Question: I am using <URL> to access Google calendar.
Following are the permissions in my manifest file.
'''
<uses-permission
android:name="android.permission.INTERNET" />
<uses-permission
android:name="android.permission.GET_ACCOUNTS" />
<uses-permission
android:name="android.permission.USE_CREDENTIALS" />
<uses-permission
android:name="android.permission.MANAGE_ACCOUNTS" />
'''
but I am getting such a warning message on the first run:
---
The following one or more applications request permission to access your account, now and in the future.
- -
Do you want to allow this request?
---
screenshot:

is there a way to avoid this message?
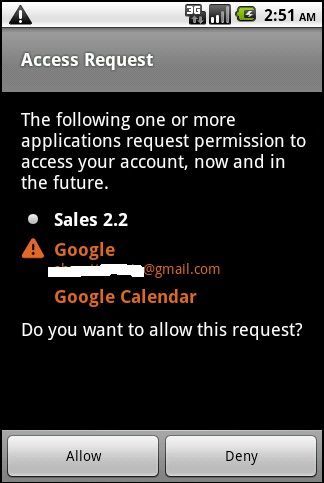
Answer: No you cannot avoid this message, this is to let the users know what applications are doing with their data.